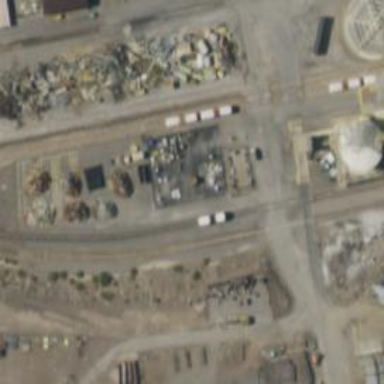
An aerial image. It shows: Rail spur service.